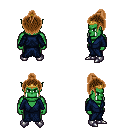
a pixel art fantasy rpg character, male body template, orc, green skin, blue robe, magenta pants, brown short topknot hairstyle, gold tiara, metal boots, four views (front, back, left, right), 2x2 character sprite sheet, small pixel art, hard edges, no anti-aliasing